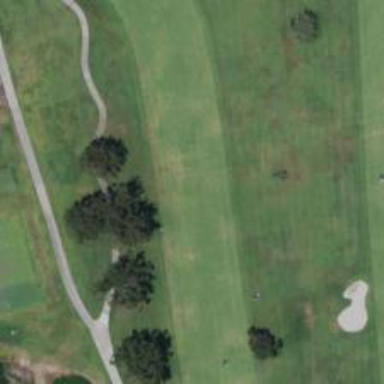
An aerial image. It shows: Golf hole.